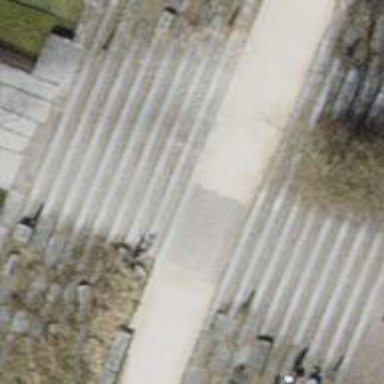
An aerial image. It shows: Steps with sett surface.